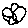
Label: flower